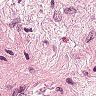
Metastatic tissue present: no